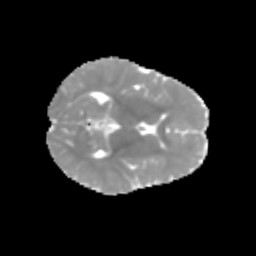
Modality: MD
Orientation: axial
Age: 7
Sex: male
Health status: healthy